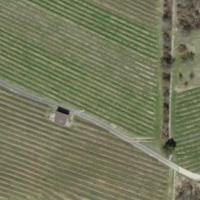
EUNIS habitat code: 40
Species observed at this site:
Tettigonia viridissima